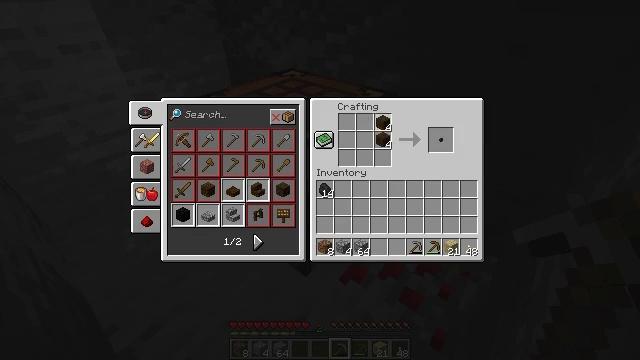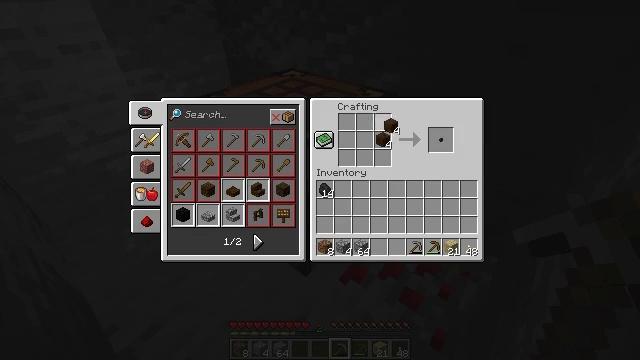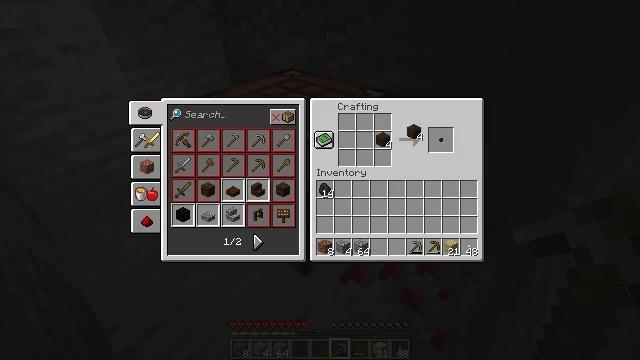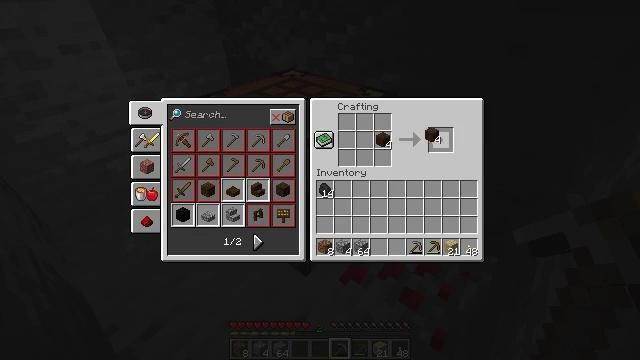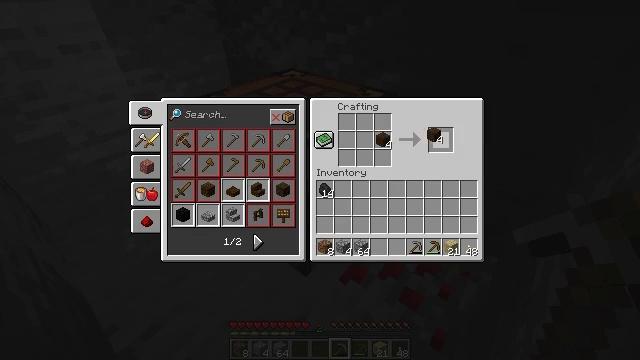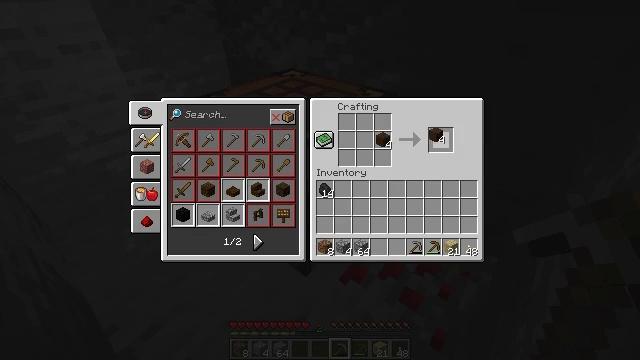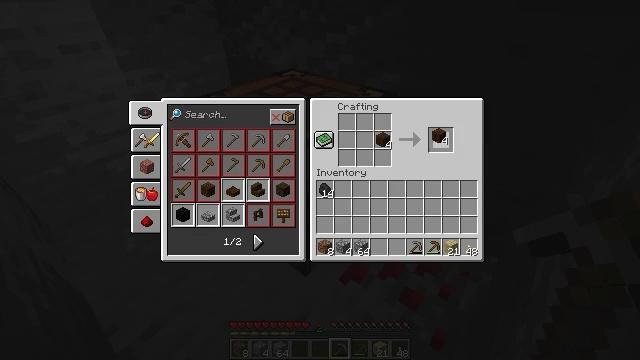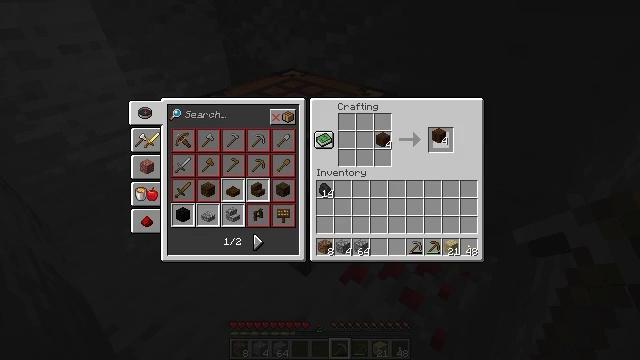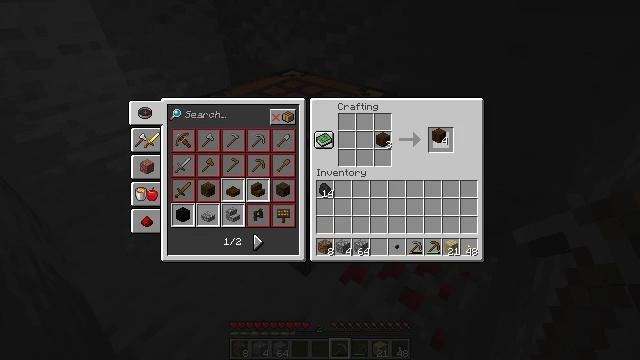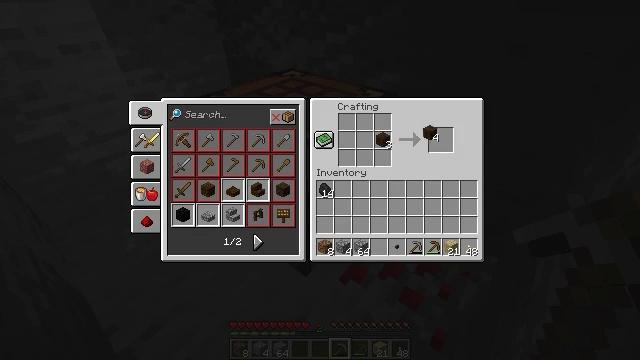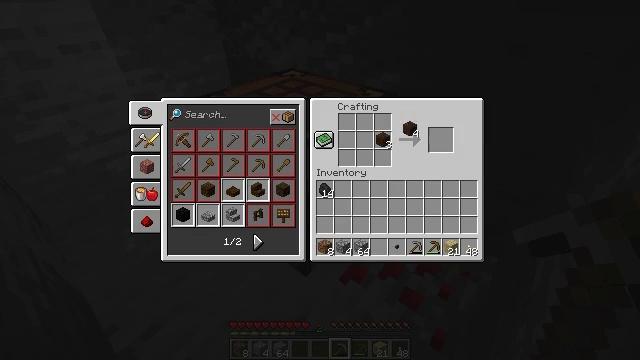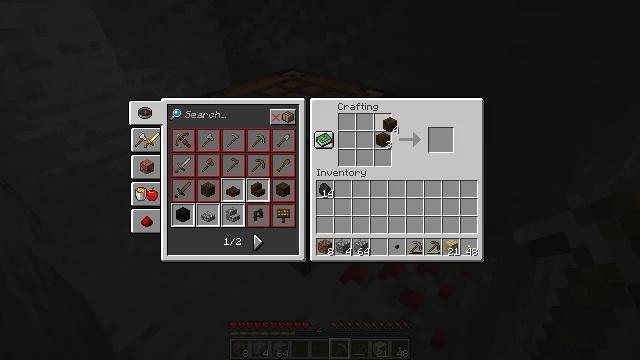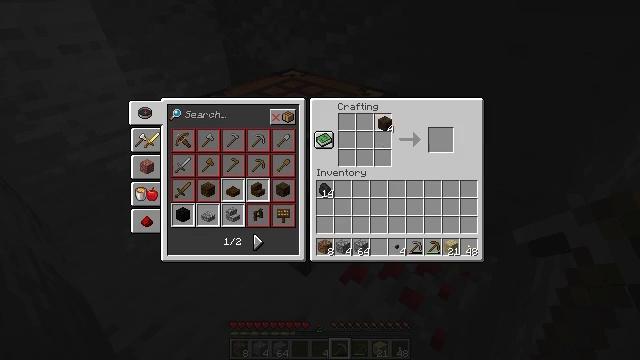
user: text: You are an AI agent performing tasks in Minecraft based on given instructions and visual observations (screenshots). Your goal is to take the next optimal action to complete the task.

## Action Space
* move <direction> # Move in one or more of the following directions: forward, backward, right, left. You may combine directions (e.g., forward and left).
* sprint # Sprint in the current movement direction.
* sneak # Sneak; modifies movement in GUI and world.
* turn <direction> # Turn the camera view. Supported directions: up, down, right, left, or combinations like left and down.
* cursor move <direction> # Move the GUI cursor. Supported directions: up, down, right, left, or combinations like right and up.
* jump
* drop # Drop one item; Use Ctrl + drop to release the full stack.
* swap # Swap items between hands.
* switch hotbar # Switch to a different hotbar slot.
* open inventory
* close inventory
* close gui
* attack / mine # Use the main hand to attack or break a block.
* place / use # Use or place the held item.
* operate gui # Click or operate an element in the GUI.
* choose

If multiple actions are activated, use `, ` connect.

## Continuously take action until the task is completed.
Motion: motion action
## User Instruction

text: Interact with the crafting table to craft a dark oak button.
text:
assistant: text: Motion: sneak, cursor move right
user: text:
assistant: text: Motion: sneak, cursor move right
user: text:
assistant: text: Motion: sneak, cursor move right
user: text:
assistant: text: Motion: sneak
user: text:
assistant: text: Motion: sneak
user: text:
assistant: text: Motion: sneak, operate gui
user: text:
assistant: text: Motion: sneak, operate gui
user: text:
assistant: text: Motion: sneak
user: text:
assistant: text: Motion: sneak, cursor move left
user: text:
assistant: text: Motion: sneak, cursor move left
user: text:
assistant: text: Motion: sneak, cursor move left
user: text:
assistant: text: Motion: sneak
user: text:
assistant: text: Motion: sneak